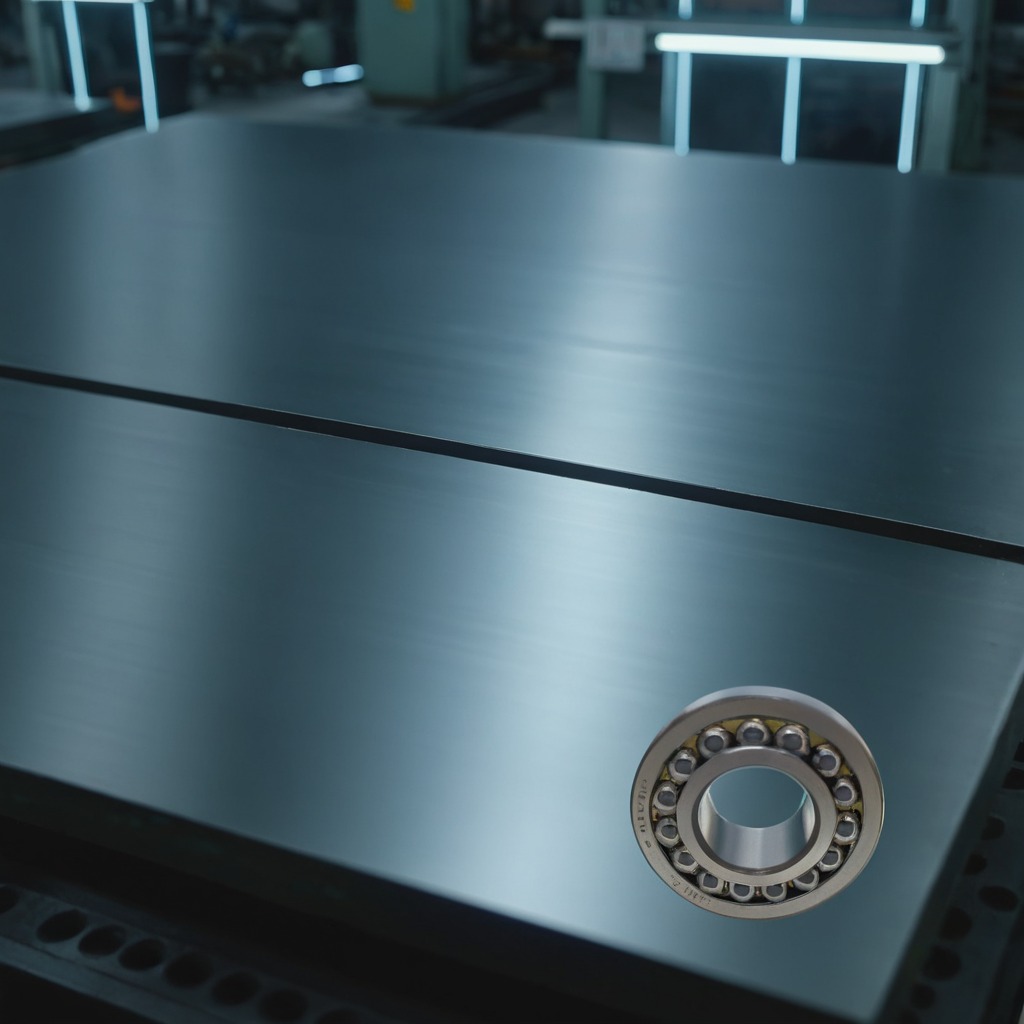
A metal ball bearing is lying on a metal table in a machine shop under fluorescent lights.